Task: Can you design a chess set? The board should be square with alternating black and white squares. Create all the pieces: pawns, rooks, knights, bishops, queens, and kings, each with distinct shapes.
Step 3272:
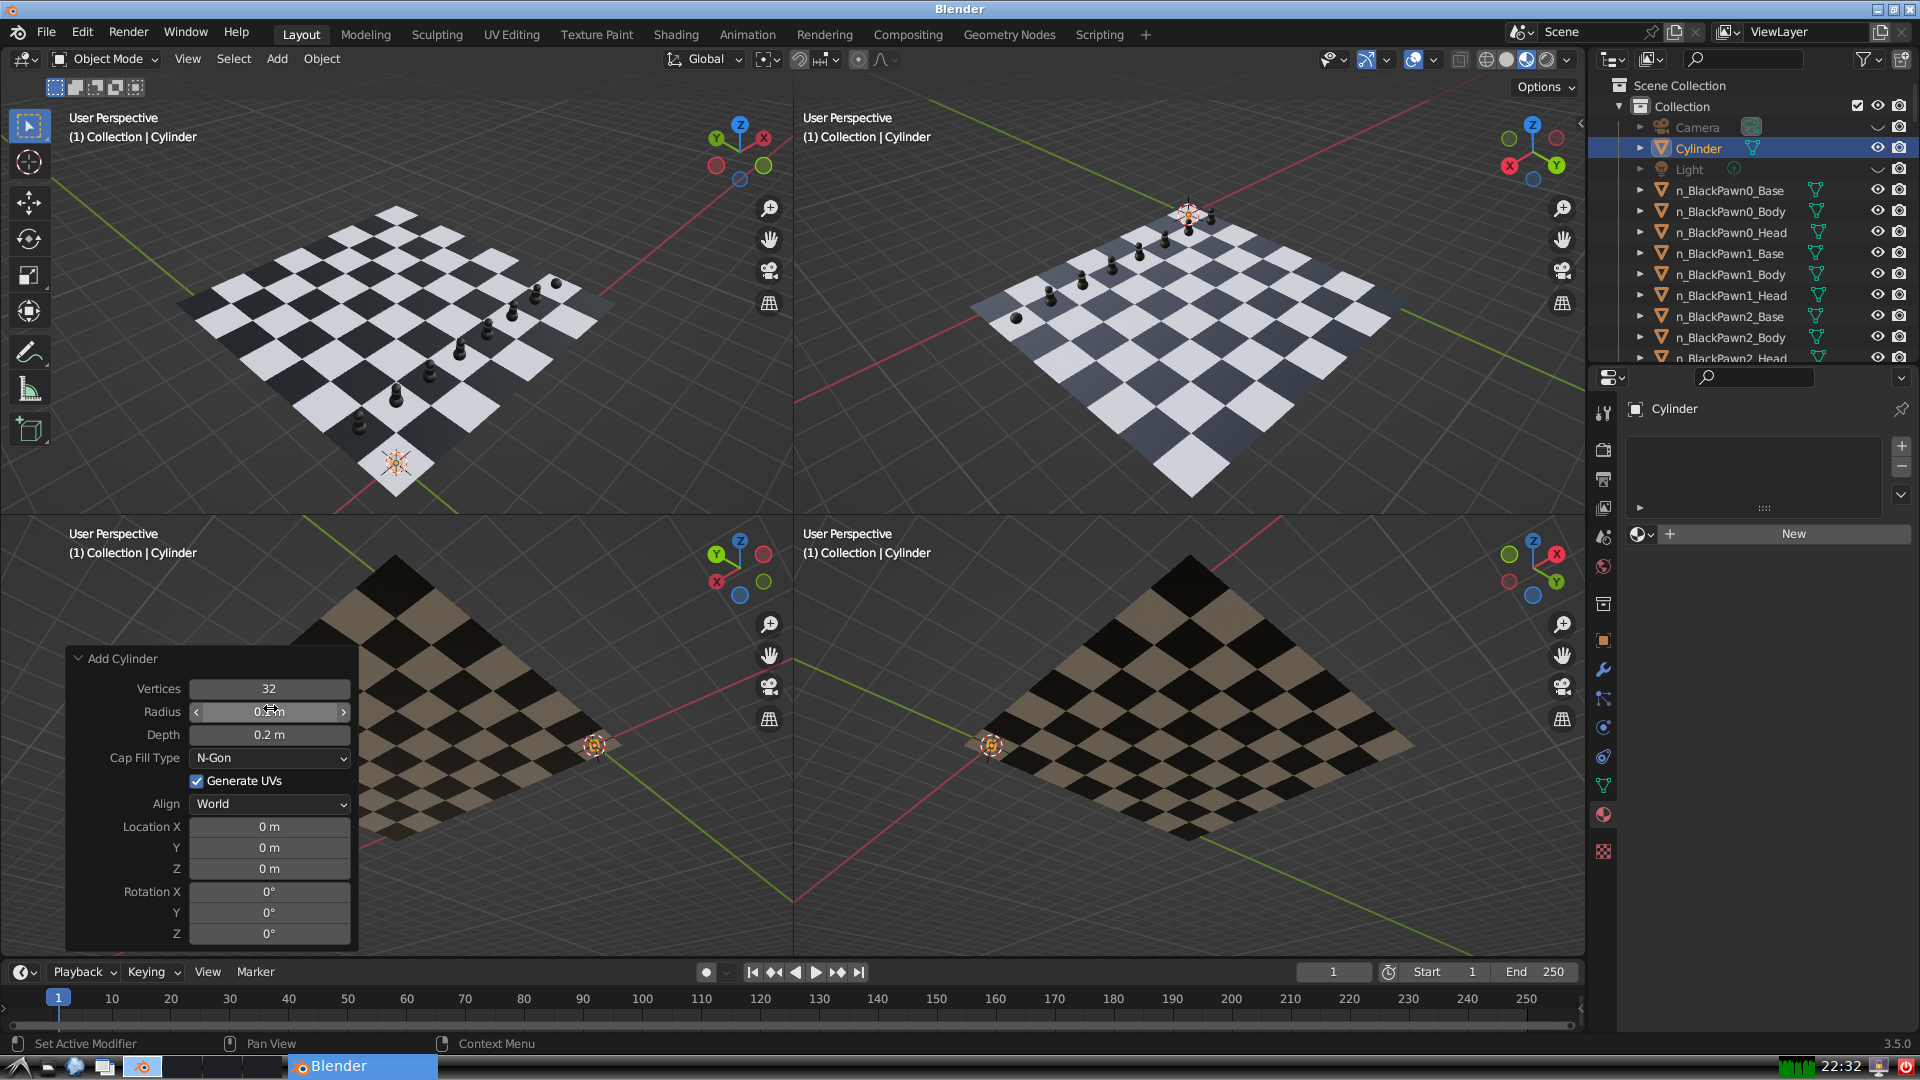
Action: {"mouse_move": [960, 540]}